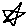
Label: star